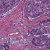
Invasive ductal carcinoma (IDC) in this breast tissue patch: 0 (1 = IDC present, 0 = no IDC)